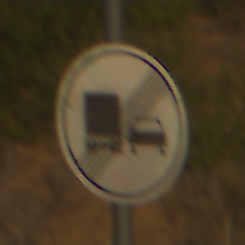
Verkehrszeichen: EndeUeberholverbotKraftfahrzeuge
Umgebung: Outdoor, Nature
Tageszeit: SunriseSunset
Wetter: PartlyCloudy
Licht: Natural
Jahreszeit: NotSpecified
Kontrast: MediumContrast